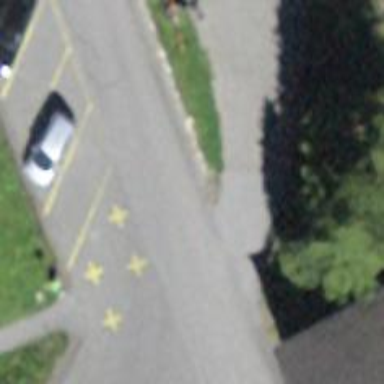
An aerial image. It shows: Bus stop along the road.